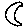
Label: moon